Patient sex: M
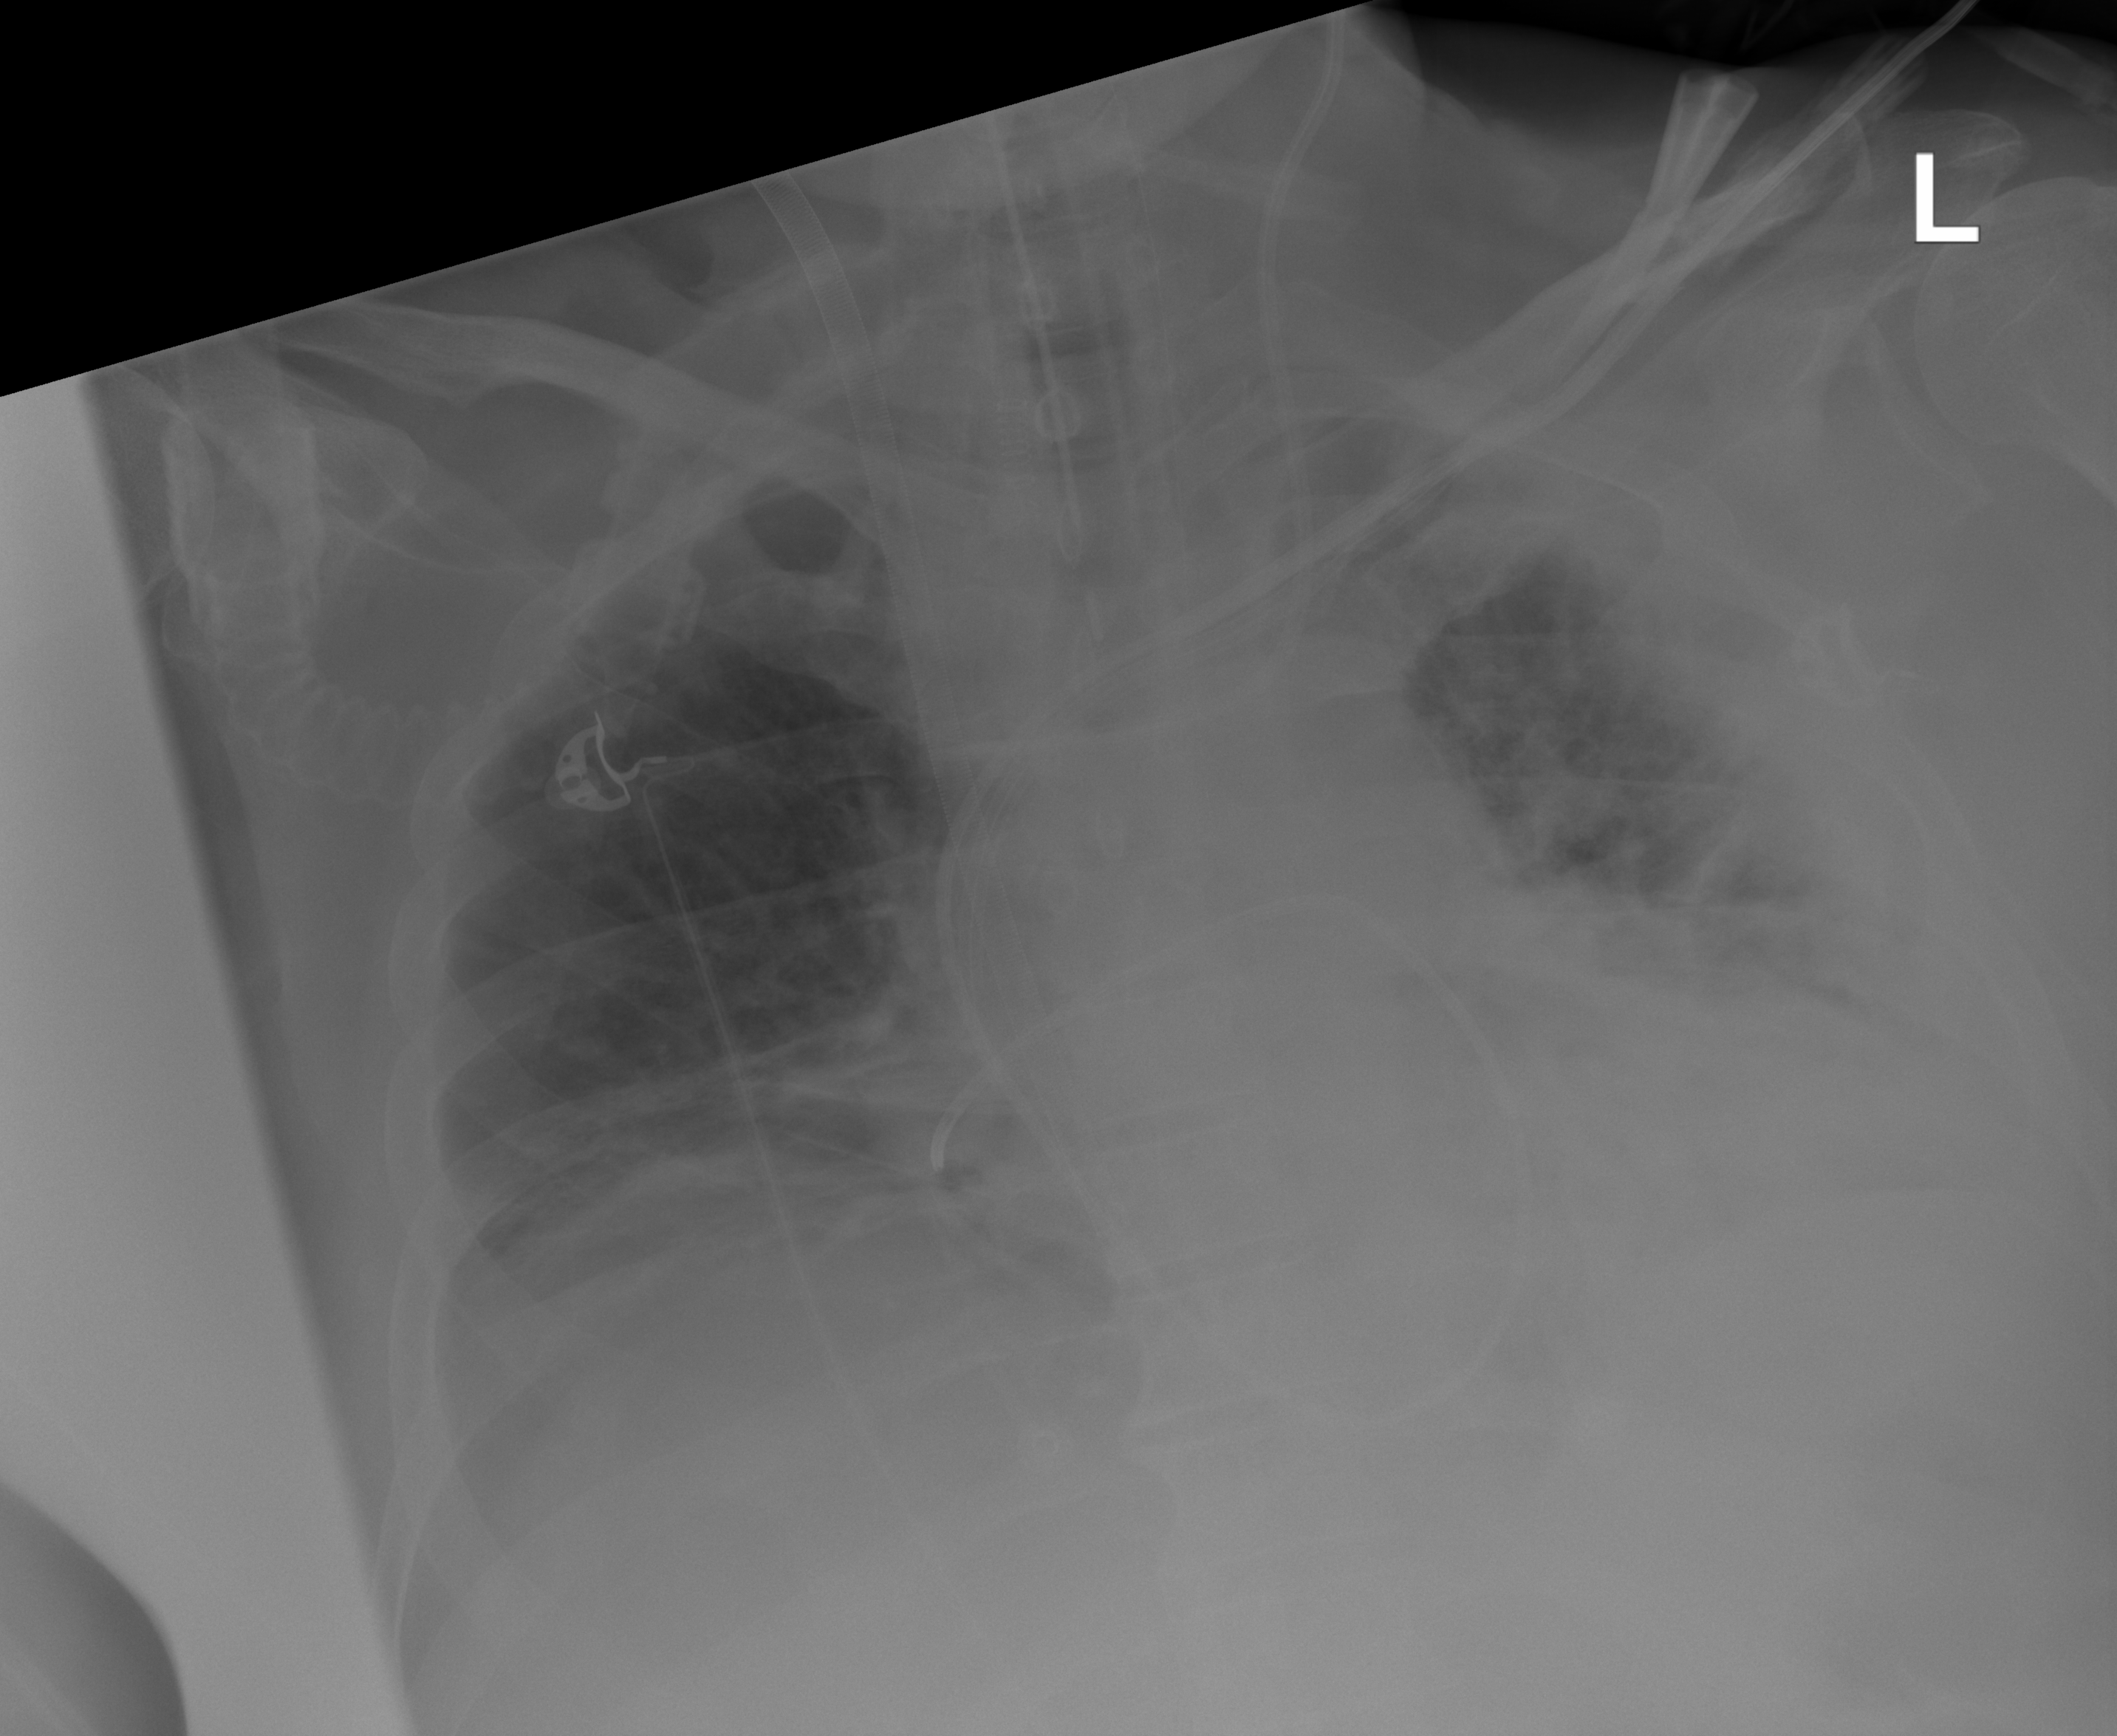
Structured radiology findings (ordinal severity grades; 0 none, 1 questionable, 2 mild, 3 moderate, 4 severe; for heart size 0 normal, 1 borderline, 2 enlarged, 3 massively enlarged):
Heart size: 2
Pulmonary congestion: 3
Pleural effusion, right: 2
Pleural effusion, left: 3
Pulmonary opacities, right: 2
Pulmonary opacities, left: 3
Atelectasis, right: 2
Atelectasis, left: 3